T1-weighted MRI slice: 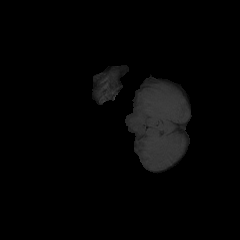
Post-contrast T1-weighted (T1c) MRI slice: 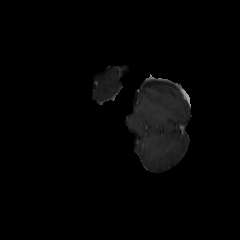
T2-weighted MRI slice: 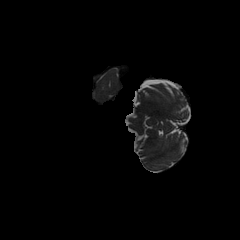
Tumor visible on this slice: no